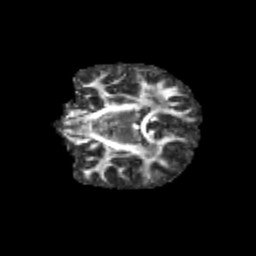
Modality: FA
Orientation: coronal
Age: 12
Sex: male
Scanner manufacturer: siemens
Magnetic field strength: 3 T
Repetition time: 3.8 s
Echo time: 0.07 s